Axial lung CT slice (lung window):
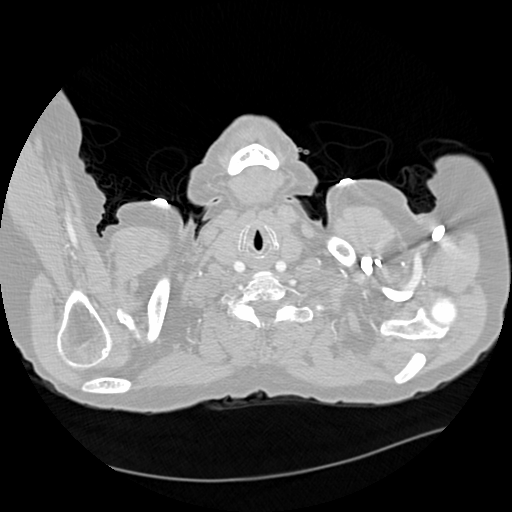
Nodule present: no